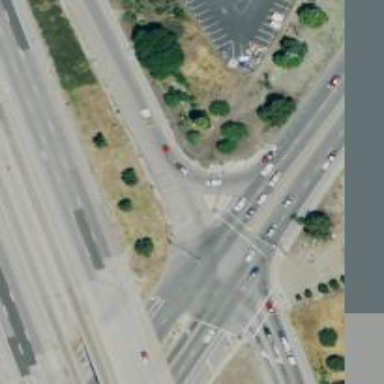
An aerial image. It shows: Solid stop line on the road marking.